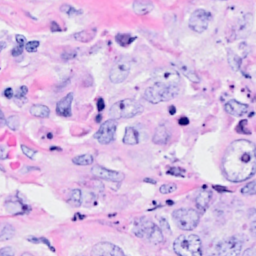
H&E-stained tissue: Breast